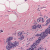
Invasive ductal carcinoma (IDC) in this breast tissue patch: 0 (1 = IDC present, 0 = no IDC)